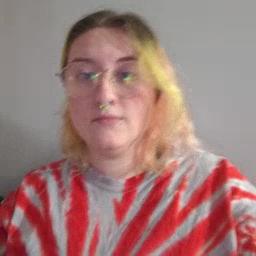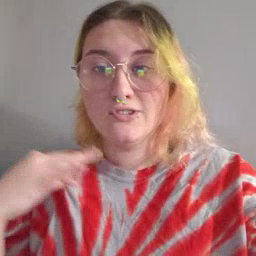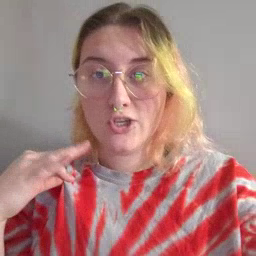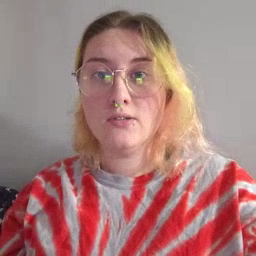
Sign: shirt